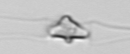
Label: Chaetoceros_didymus